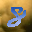
Label: 8